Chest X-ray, PA view. Patient: 64 years old, sex M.
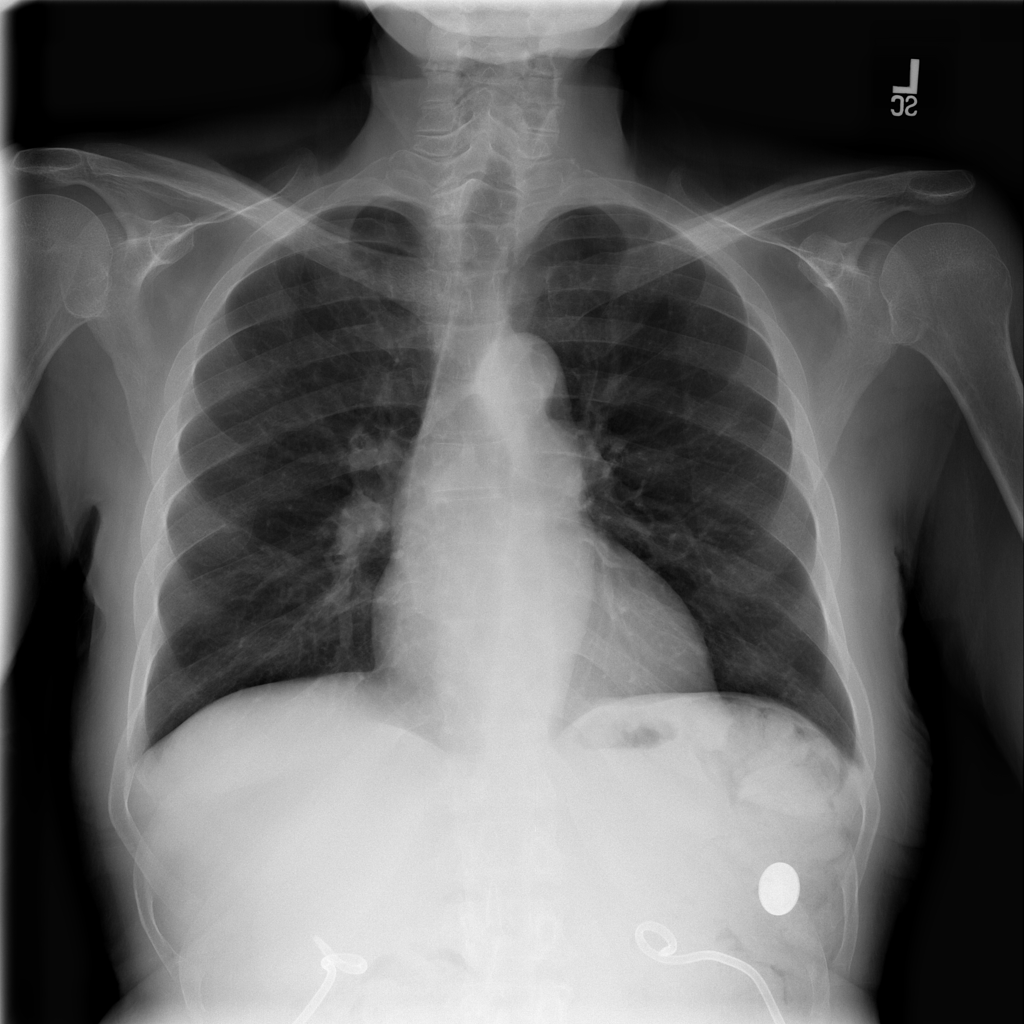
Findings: No Finding